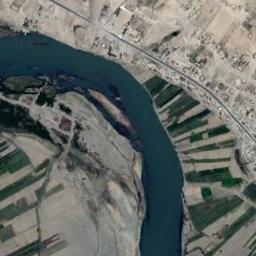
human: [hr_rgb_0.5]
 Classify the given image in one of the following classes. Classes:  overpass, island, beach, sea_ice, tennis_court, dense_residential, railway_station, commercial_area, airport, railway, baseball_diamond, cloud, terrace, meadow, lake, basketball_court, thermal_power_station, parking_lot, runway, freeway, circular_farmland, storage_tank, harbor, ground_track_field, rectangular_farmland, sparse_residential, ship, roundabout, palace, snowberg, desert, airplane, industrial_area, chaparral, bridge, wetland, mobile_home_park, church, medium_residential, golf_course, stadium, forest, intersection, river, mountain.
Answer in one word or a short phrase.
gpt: river